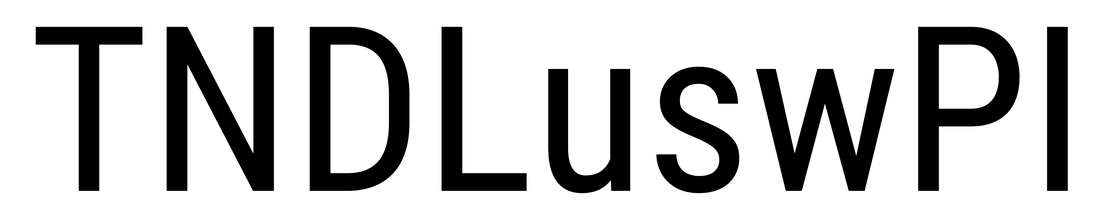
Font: Roboto_Condensed_Regular